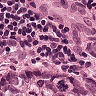
Metastatic tissue present: yes